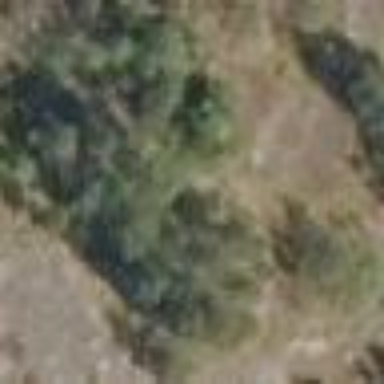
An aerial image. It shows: Mixed forest with various types of leaves.